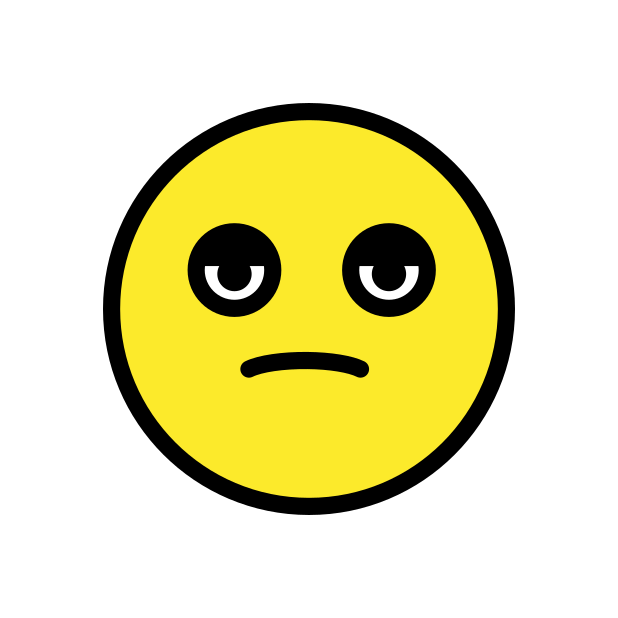
exhausted face